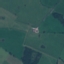
Land use / land cover class: Pasture